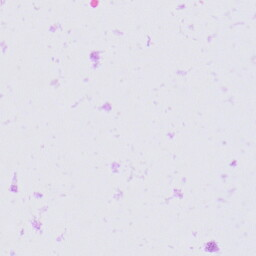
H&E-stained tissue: Prostate